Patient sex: M
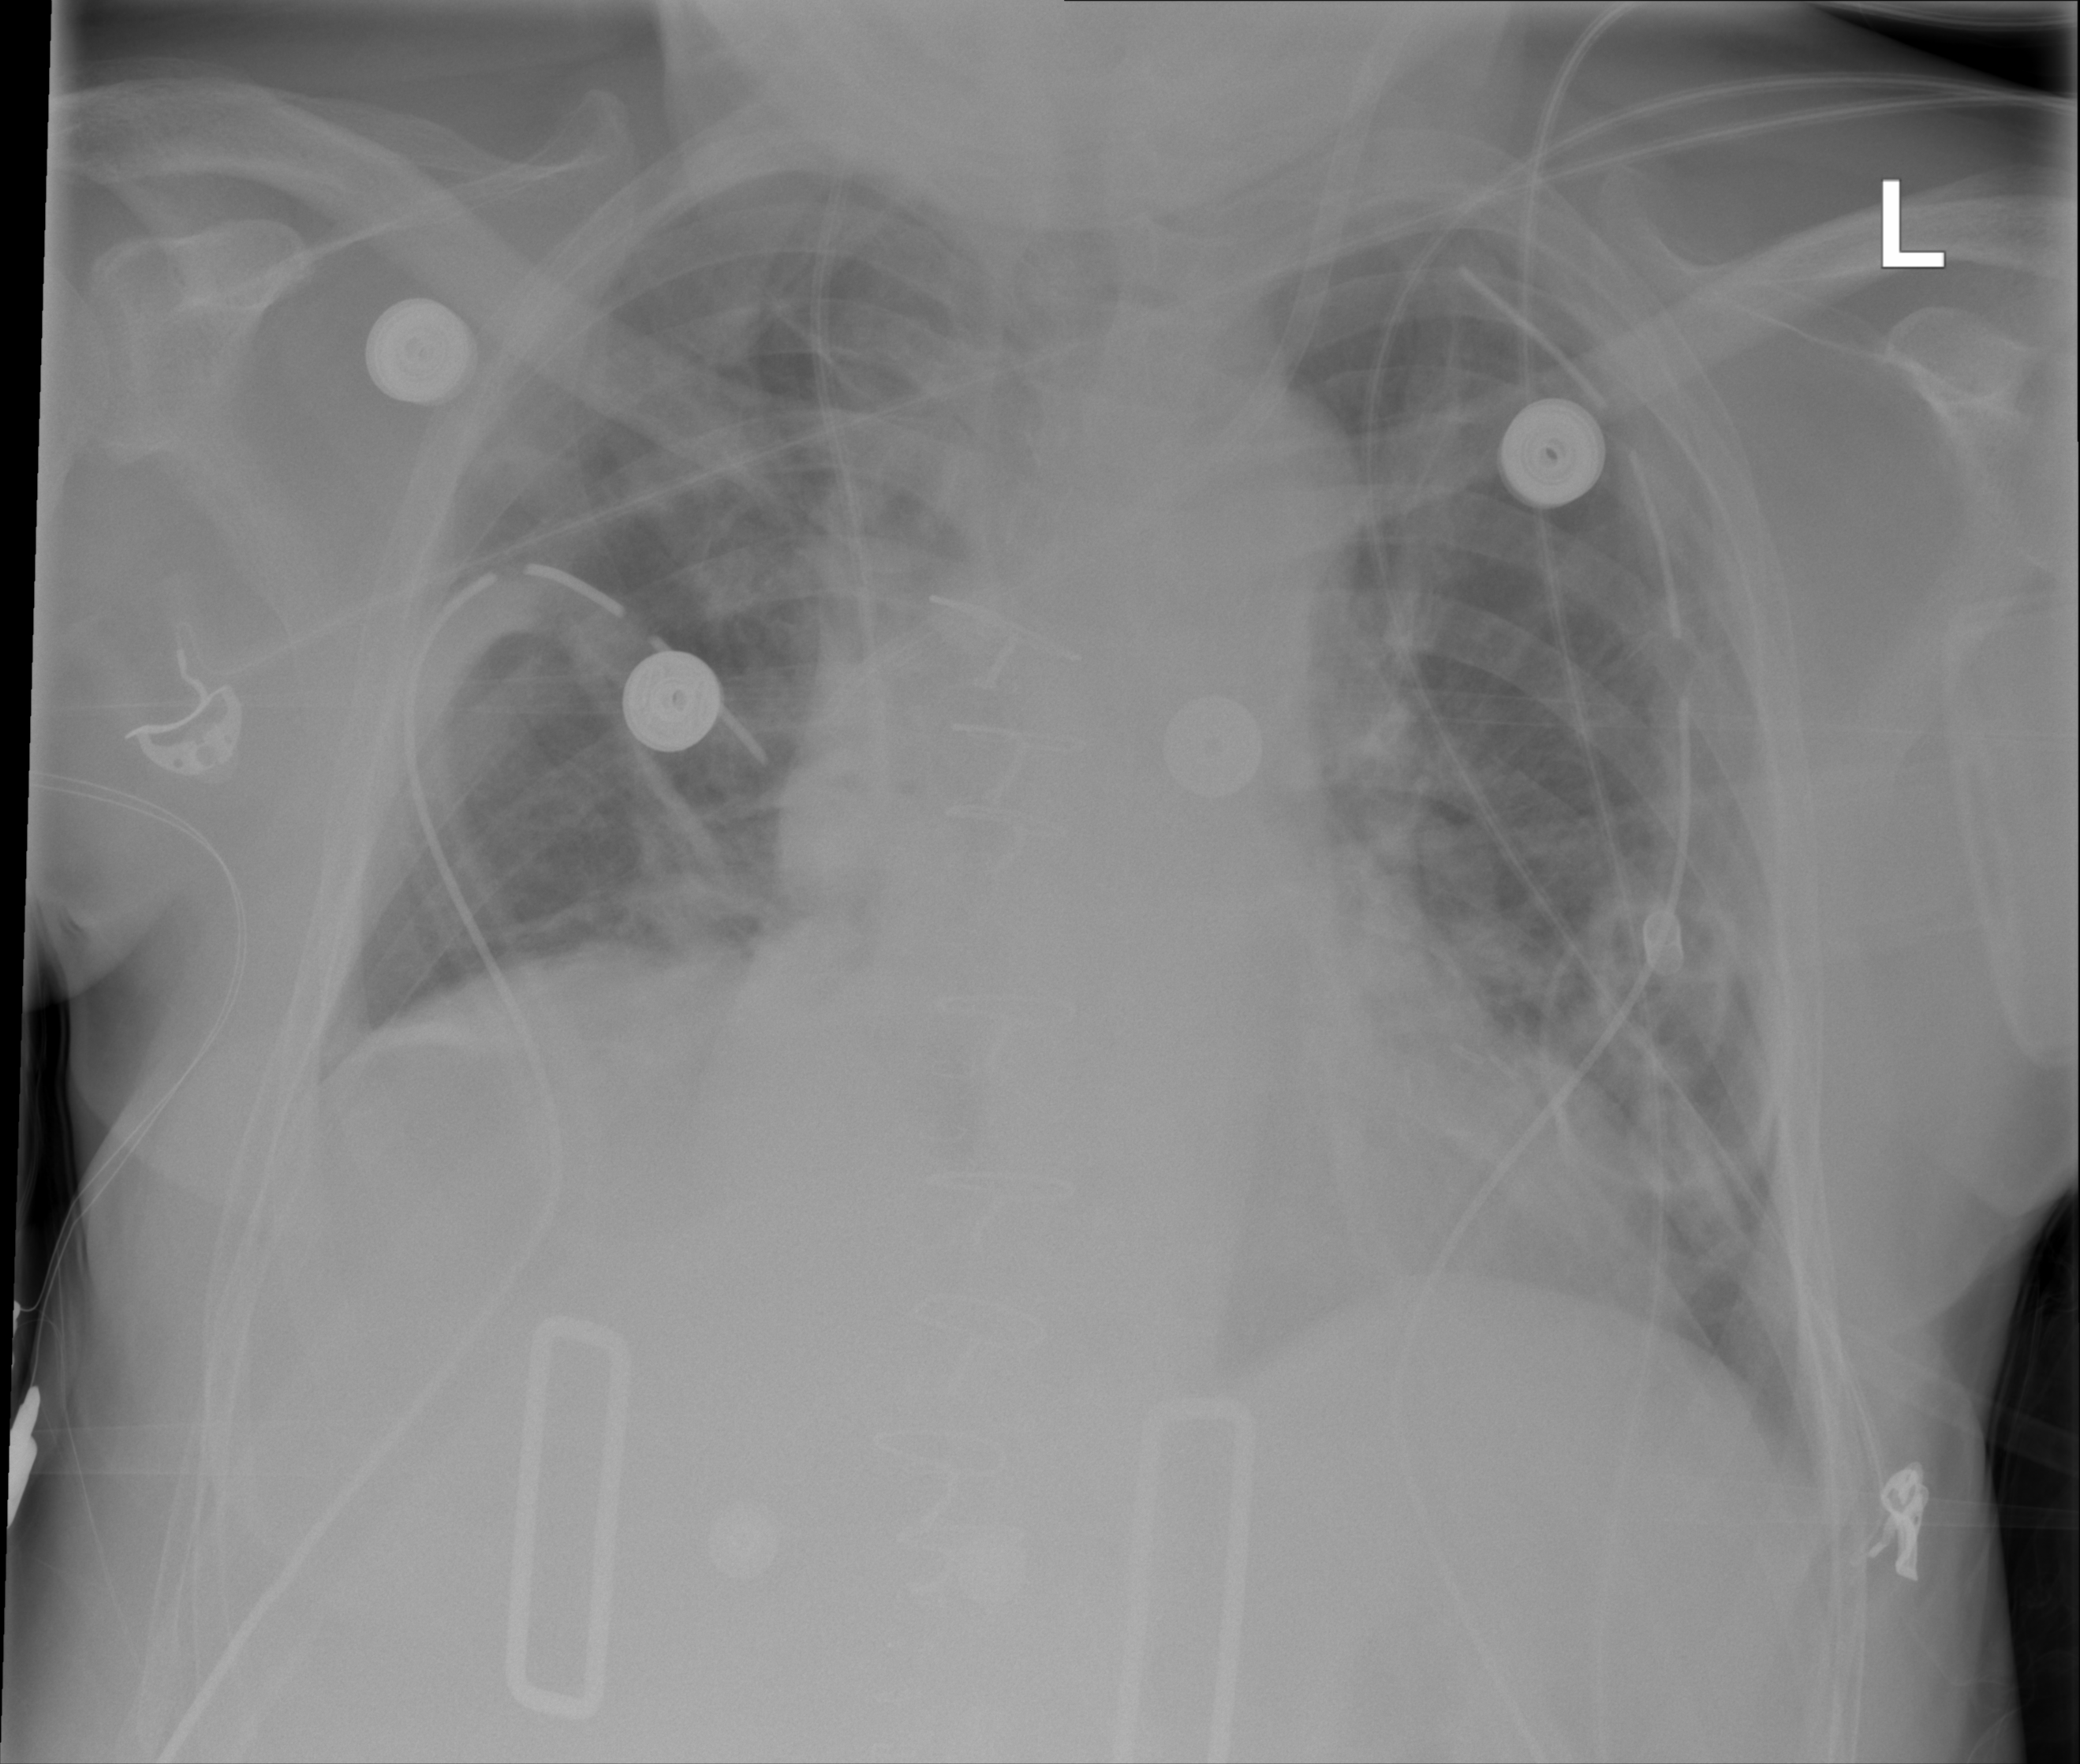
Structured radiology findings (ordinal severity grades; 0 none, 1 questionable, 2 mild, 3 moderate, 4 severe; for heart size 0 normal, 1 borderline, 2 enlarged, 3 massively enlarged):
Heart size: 2
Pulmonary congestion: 1
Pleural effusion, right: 0
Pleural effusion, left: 0
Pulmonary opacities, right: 2
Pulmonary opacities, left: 0
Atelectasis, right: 2
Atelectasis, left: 1